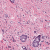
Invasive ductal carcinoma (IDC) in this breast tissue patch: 0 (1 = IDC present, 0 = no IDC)